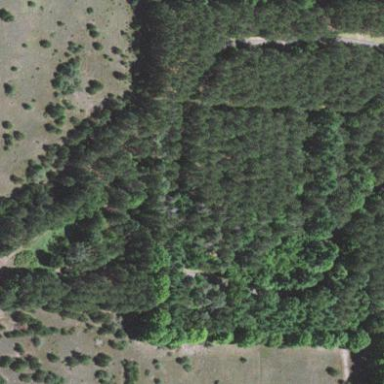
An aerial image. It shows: Evergreen needle-leaved woodland.